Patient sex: F
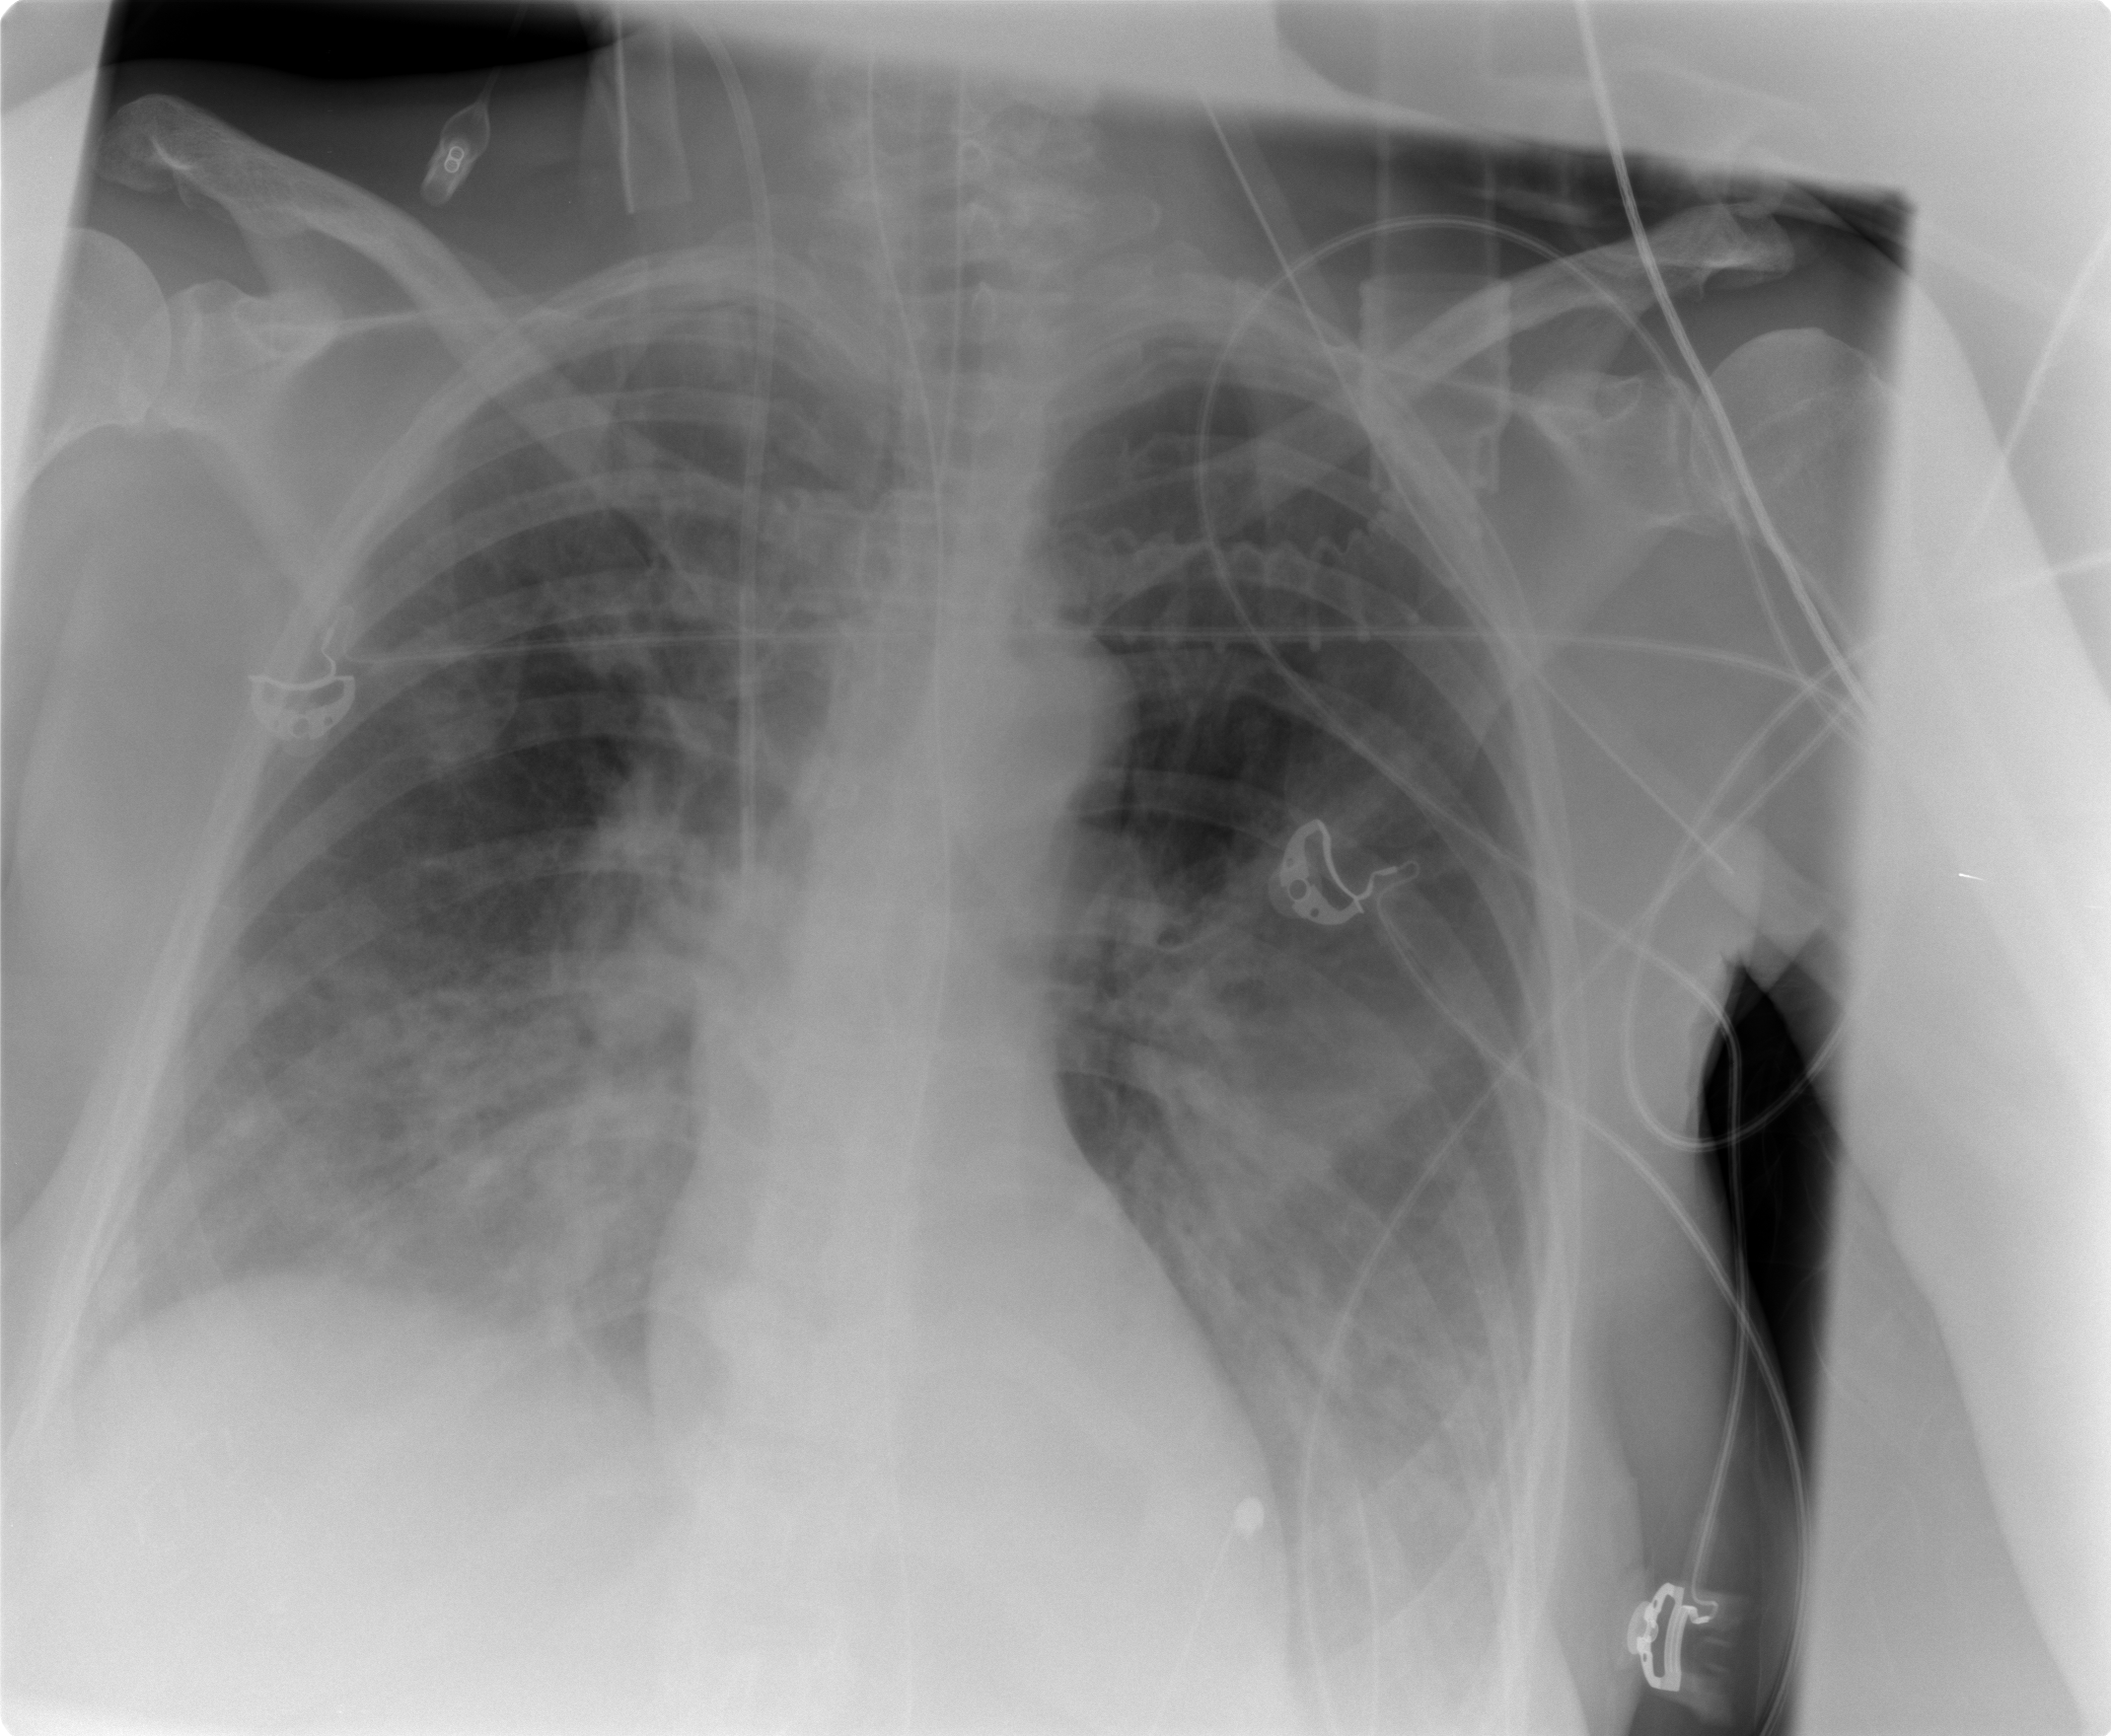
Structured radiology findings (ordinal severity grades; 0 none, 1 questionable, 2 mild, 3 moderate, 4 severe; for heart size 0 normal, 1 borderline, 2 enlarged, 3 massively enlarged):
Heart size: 0
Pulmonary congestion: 2
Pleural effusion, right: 2
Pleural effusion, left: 2
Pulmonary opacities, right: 2
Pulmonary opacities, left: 2
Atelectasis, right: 3
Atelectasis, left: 3